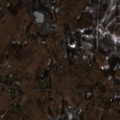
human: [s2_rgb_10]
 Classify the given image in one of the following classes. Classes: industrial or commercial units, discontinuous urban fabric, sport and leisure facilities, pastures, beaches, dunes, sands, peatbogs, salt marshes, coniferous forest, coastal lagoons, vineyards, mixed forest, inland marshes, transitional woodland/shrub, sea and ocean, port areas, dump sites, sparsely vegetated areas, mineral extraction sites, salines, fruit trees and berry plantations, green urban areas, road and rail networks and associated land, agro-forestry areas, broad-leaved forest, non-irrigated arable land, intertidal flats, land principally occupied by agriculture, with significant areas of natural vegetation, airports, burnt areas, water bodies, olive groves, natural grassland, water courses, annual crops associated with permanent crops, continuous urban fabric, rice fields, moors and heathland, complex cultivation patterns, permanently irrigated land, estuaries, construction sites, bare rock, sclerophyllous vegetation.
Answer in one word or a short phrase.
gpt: pastures, complex cultivation patterns, land principally occupied by agriculture, with significant areas of natural vegetation, broad-leaved forest, mixed forest